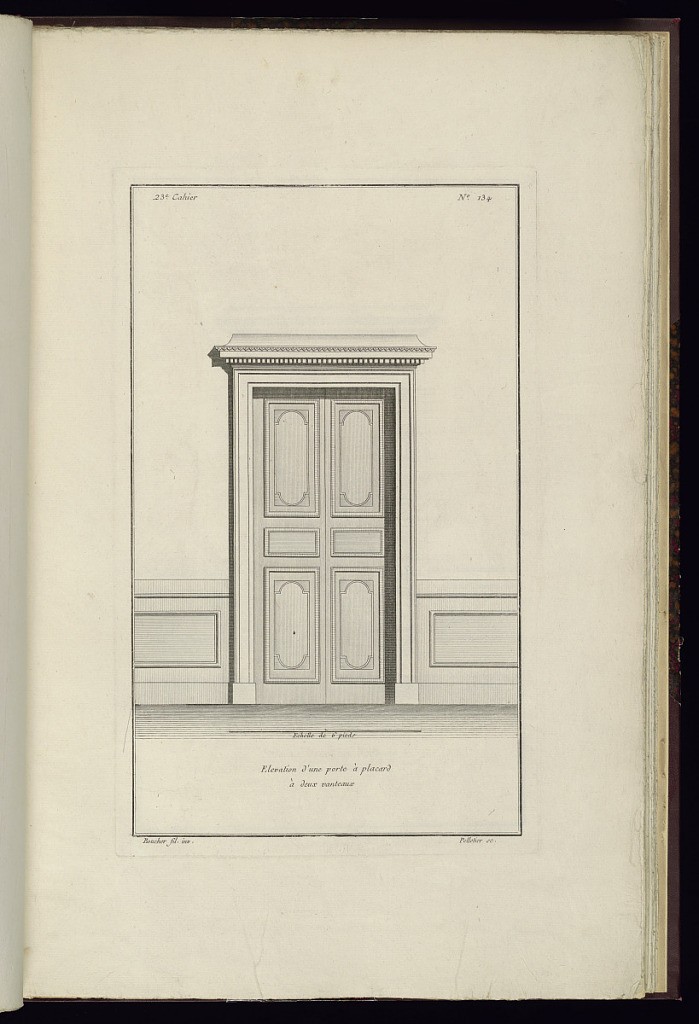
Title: Elevation d'une porte à placard à deux vanteaux
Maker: Juste-François Boucher, French, 1736 – 1782
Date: ca. 1775
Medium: Engraving on off white laid paper
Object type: Print
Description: Design for a double door closet decorated with ornament motifs including lamb tongue along the upper cornice. The plate is signed.